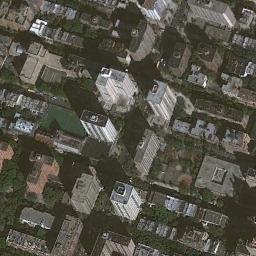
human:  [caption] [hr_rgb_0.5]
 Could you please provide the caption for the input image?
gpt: The commercial area is consist of many tall buildings .

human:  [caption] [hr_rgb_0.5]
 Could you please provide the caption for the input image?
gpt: There are many densely arranged buildings and several roads and many trees in a business district .

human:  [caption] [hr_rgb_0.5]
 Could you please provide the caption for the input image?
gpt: A dense commercial area has lots of buildings of different heights arranged neatly .

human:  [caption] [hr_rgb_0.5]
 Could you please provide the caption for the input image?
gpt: There are two black cars on the road next to the building .

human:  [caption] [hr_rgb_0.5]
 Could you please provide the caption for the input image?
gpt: There are many buildings arranged neatly on a commercial area .